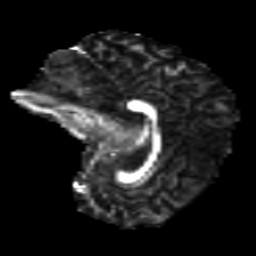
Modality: FA
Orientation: sagittal
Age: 16
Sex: male
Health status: ill
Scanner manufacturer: ge
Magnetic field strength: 3 T
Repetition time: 6.752 s
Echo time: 0.079 s